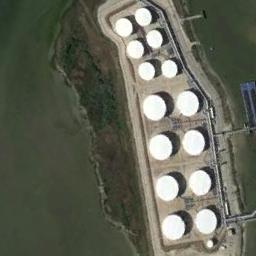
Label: storage_tank